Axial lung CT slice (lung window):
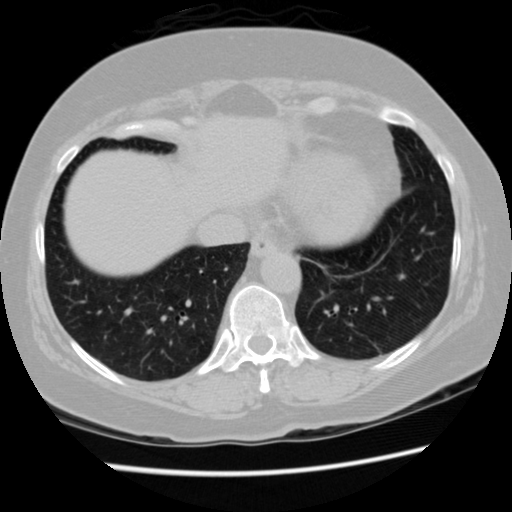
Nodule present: no